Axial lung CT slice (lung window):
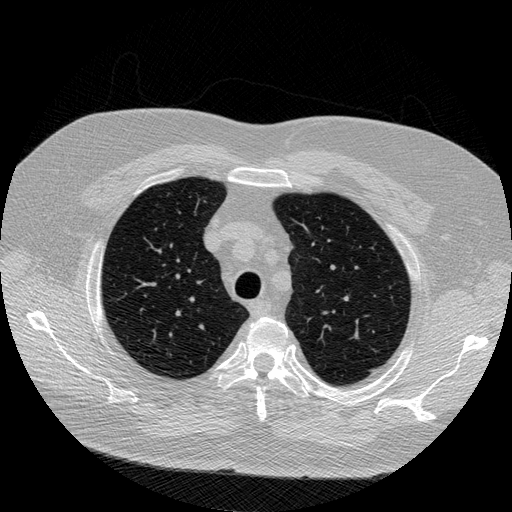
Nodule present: no